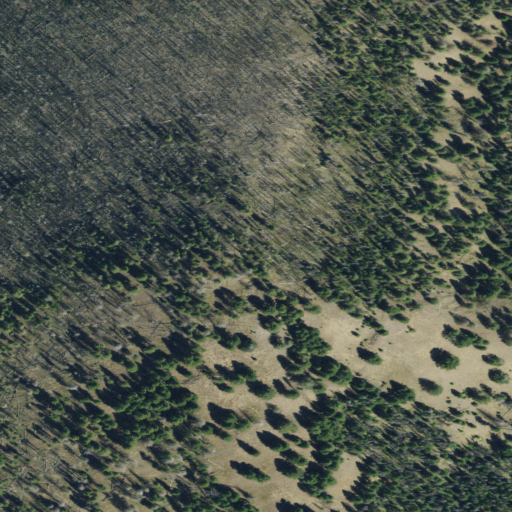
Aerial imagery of mountain in Montana named Beaver Point containing evergreen forest and shrub